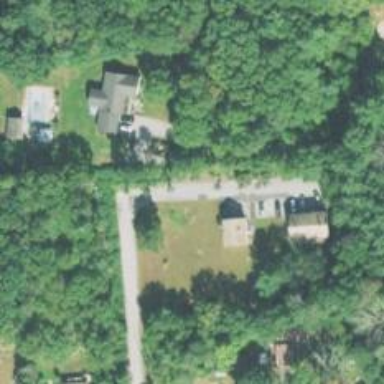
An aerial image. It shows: Residential driveway serving as service road.